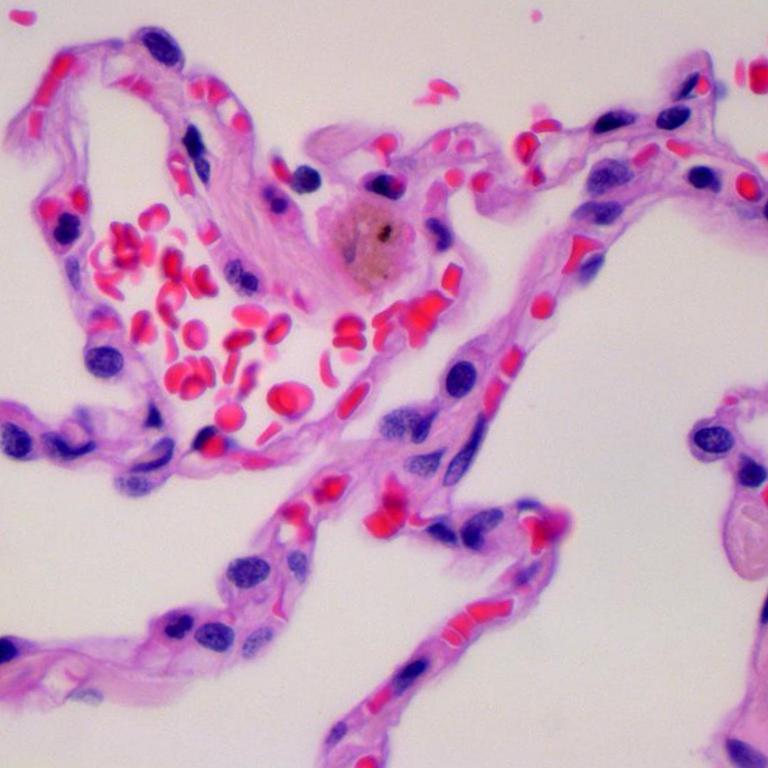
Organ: lung
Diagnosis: benign